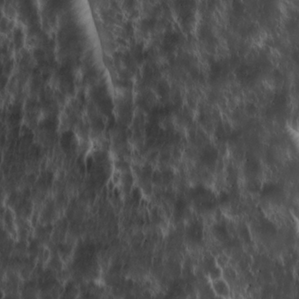
Label: non_frost